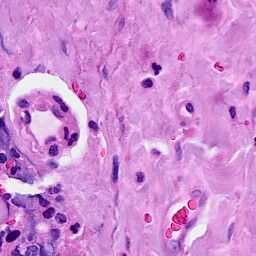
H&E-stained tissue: Breast